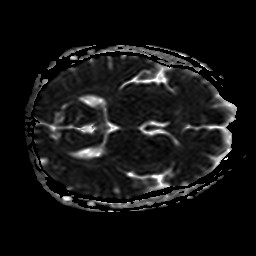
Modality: ADC
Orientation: axial
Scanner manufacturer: philips
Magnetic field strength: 1.5 T
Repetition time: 3.107 s
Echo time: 0.06241 s